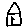
Label: house